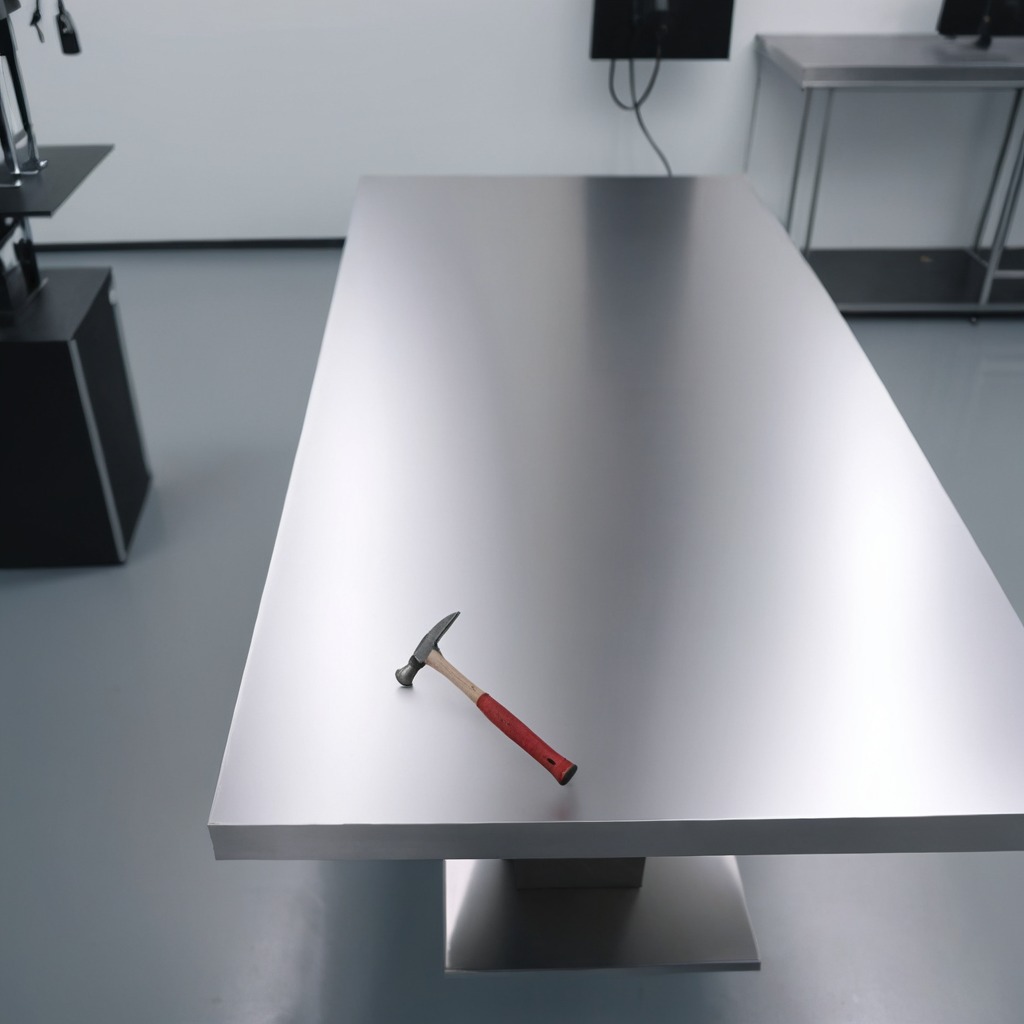
A hammer is lying on a stainless steel table in a high-end prototyping lab.